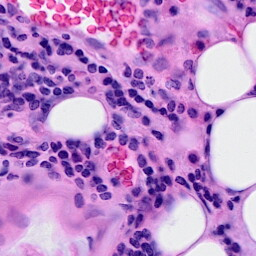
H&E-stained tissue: Breast